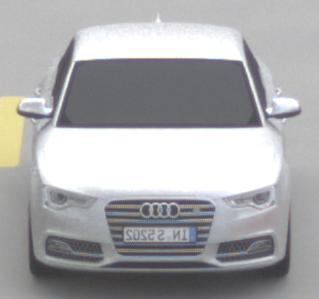
Make: Audi
Model: S5
Detailed model: F5
Model produced from: 2016
Model produced until: 2019
Doors: 2
Color: white
Road condition: dry road
Daytime: morning or afternoon
Contrast: low contrast